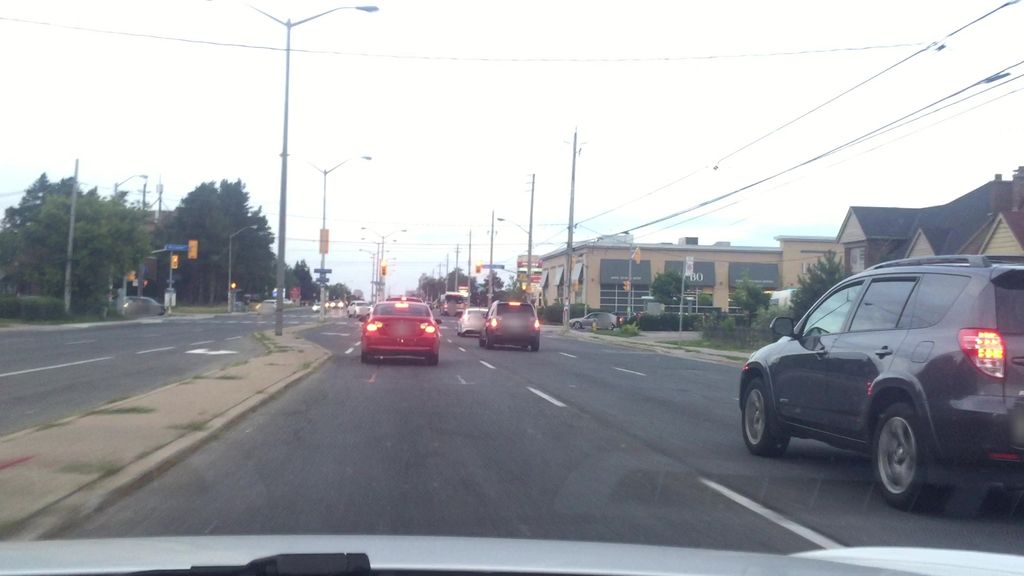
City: toronto